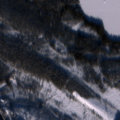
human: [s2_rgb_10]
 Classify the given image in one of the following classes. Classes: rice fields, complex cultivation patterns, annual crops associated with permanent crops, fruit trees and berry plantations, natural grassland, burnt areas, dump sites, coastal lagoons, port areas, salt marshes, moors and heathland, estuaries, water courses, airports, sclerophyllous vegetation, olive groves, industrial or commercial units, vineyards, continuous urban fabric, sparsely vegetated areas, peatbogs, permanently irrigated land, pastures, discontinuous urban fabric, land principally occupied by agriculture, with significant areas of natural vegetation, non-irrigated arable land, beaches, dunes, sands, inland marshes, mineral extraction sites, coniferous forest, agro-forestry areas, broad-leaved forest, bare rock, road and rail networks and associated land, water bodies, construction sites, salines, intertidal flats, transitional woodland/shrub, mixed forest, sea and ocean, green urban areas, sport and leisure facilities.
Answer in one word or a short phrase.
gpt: coniferous forest, water bodies